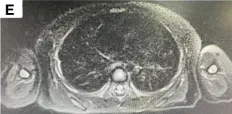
(C, D) After one year of sirolimus treatment, the lesion shrank dramatically (black arrow designates the lesion).
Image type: radiology (mri)